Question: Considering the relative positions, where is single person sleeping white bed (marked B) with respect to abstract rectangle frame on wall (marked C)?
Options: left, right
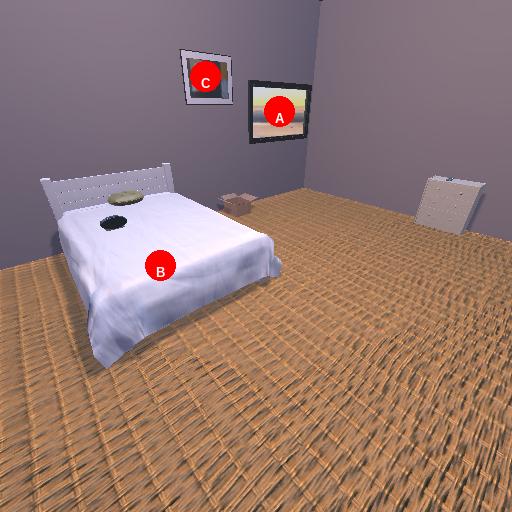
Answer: left